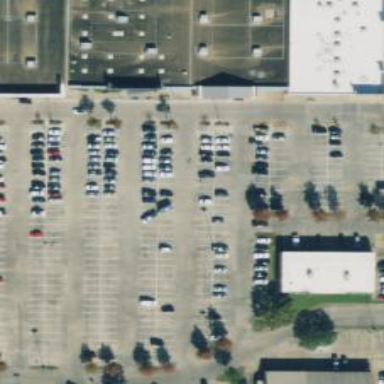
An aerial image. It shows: Parking space is available.